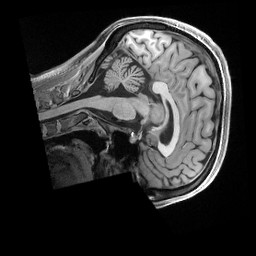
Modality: T1w
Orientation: sagittal
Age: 22
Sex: female
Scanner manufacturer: siemens
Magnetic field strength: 3 T
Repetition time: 2.5 s
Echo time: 0.00296 s